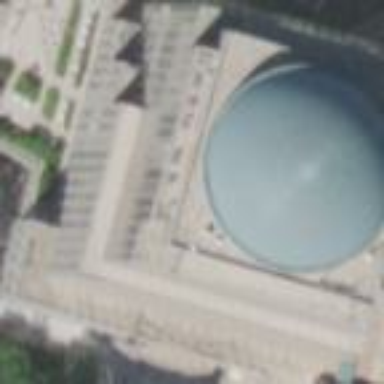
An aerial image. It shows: The building has flat concrete roof.